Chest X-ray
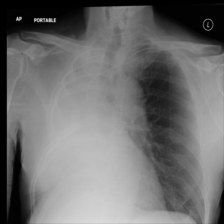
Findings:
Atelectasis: negative
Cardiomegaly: negative
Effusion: negative
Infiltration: negative
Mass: negative
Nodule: negative
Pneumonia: negative
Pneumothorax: negative
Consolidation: negative
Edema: negative
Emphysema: negative
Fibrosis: negative
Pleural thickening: negative
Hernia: negative